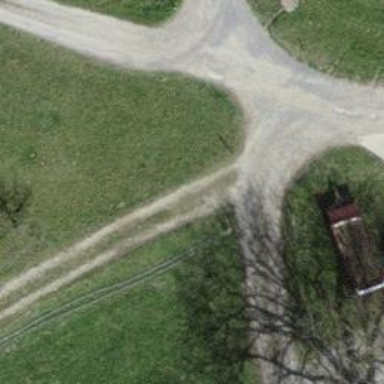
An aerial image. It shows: Unpaved track with grade3 tracktype.